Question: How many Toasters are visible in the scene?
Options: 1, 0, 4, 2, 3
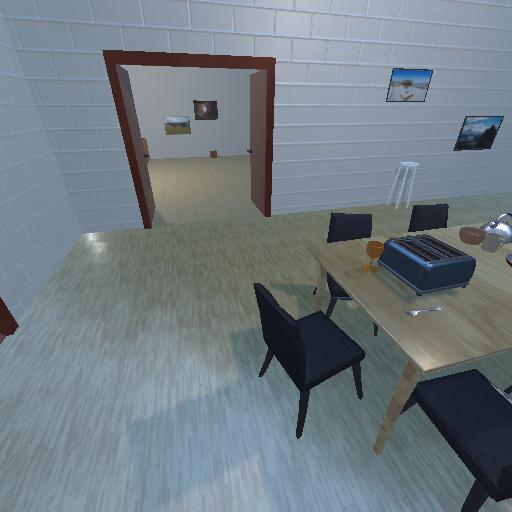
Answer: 1